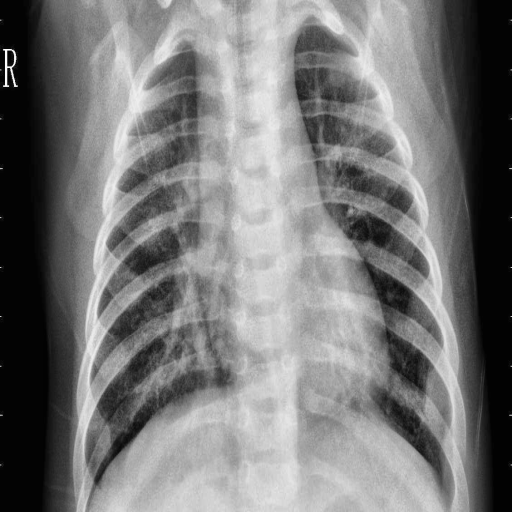
Finding: PNEUMONIA